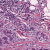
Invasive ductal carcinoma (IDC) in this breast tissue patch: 1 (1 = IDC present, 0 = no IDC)